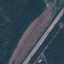
Land use / land cover: Highway